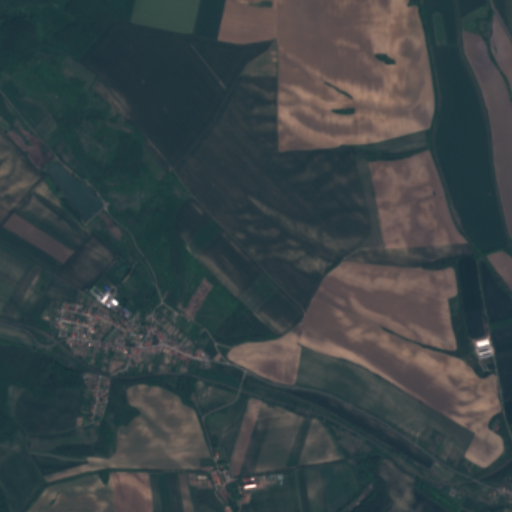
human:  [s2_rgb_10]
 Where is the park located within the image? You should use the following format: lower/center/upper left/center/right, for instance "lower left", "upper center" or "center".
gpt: The park is located in the lower left of the image.
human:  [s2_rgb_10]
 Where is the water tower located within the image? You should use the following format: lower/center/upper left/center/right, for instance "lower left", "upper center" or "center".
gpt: The water tower is located in the center left of the image.
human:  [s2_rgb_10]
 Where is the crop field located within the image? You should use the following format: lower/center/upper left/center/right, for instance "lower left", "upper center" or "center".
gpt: There is no crop field in the image.